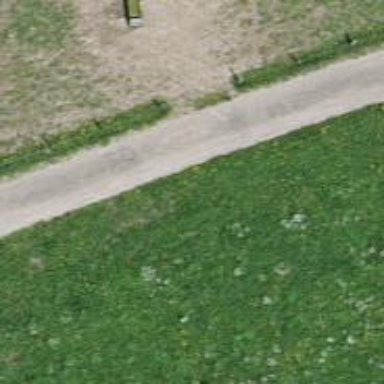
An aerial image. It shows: Paved track road with grade1 track type.